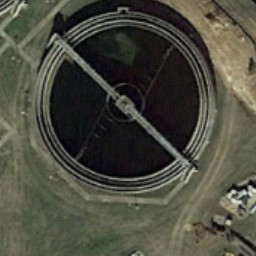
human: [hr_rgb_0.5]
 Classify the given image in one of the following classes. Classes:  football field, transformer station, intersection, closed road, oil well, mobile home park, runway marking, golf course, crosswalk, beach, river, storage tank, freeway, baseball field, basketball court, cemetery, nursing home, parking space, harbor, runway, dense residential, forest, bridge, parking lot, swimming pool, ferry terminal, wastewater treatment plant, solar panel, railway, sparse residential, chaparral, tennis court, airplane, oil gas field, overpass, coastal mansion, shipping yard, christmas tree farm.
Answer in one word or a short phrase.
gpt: wastewater treatment plant